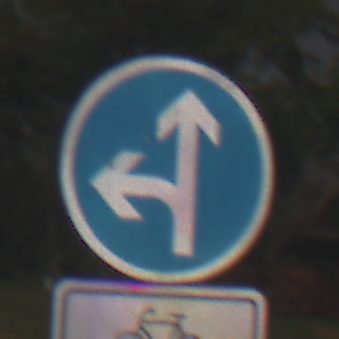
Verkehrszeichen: VorgeschriebeneFahrtrichtungGeradeausOderLinks
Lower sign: EinspurigeFahrzeugeFrei5
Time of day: Night
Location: Outdoor (Nature)
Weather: Clear
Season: NotSpecified
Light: Natural